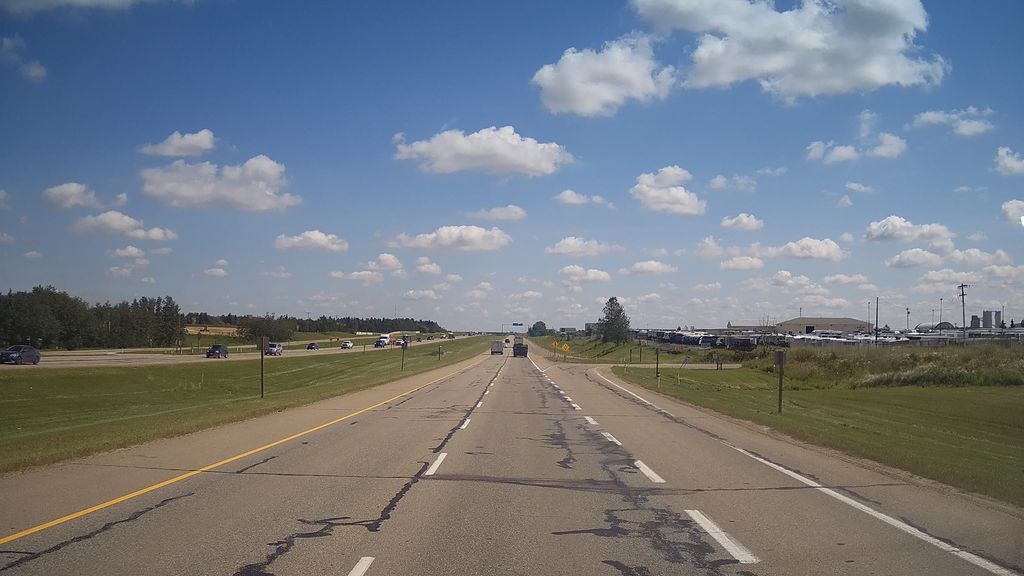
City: edmonton